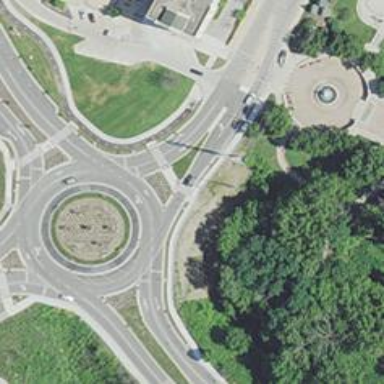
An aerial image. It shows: Primary highway intersecting roundabout.